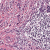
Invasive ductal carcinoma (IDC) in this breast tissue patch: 1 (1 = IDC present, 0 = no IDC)